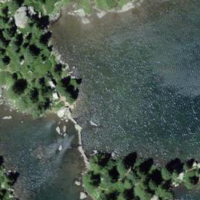
EUNIS habitat code: 14
Species observed at this site:
Primula hirsuta
Aythya fuligula
Rana temporaria